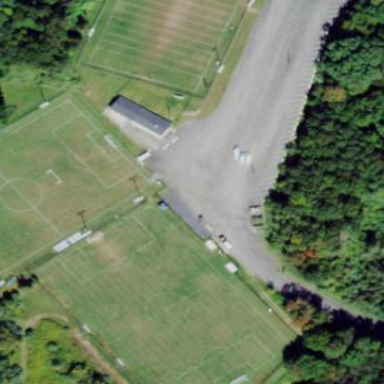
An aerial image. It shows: Soccer pitch with grass surface for leisure land.